Question: I am using the python graphing library matplotlib to graph several things in a report, and I found myself needing to have several fixed-count graphs above an arbitrary grid of smaller graphs. I searched around, but was unable to find anything that would let me use two gridspec layouts on a single matplotlib figure. What I want essentially:

I know I could hack some solution if the number of graphs per row in the second group is an even number. but if each row has an odd count, then such a solution is not possible. For example, imagine I have 5 graphs per row in the small graph section, then it would be impossible to have two equal size graphs side by side above them, and the gridspec does not let you specify fractional indices(and it shouldn't).
In my mind the proper solution would be to have two separate gridspec layouts on the single figure, one for the fixed count graphs on the top half, and then a programmatically scaled gridspec for the smaller graphs on the bottom half. I have found no such solution in matplotlib with gridspec or subplots, so does anyone have any suggestions for such a graph setup using matplotlib?
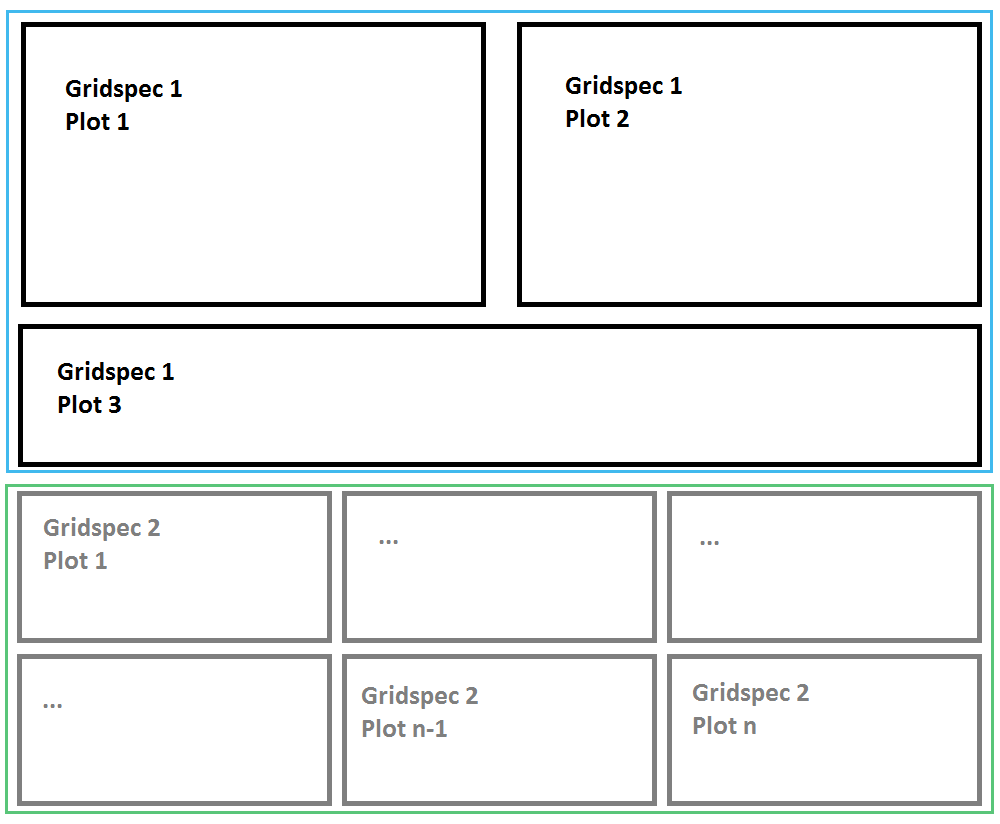
Answer: Matplotlib's 'matplotlib.gridspec' module contains a class called 'gridspec.GridSpecFromSubplotSpec'. Like 'gridspec.GridSpec', it takes nrow and ncols parameters which allow you to specify the cells that subplots will occupy/span, however it also requires a 'SubplotSpec' object, which can be a cell or cell span from a 'GridSpec' object. The returned object is a 'GridSpec' which is dependent on the cell dimensions of the 'SubplotSpec' that was used to create it.
'''
import matplotlib.pyplot as plt
import matplotlib.gridspec as gridspec
outer_grid = gridspec.GridSpec(1,2) # gridspec with two adjacent horizontal cells
left_cell = outer_grid[0,1] # the left SubplotSpec within outer_grid
inner_grid = gridspec.GridSpecFromSubplotSpec(2,1, left_cell)
# From here we can plot usinginner_grid's SubplotSpecs
ax1 = plt.subplot(inner_grid[0,0])
ax2 = plt.subplot(inner_grid[1,0])
ax1.plot(data)
ax2.plot(other_data)
plt.show()
'''
The result of this code is:
'''
---------------------------------
| |---------------|
| We didn't plot| | |other| |
| anything here.| |data |data | |
| | | | | |
| |---------------|
---------------------------------
'''